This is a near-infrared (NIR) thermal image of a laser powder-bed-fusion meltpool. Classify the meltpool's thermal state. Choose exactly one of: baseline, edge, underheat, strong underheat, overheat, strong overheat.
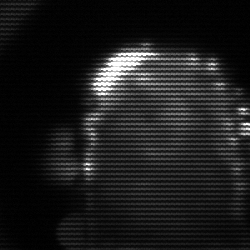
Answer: baseline